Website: bh-photo
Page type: billing-address
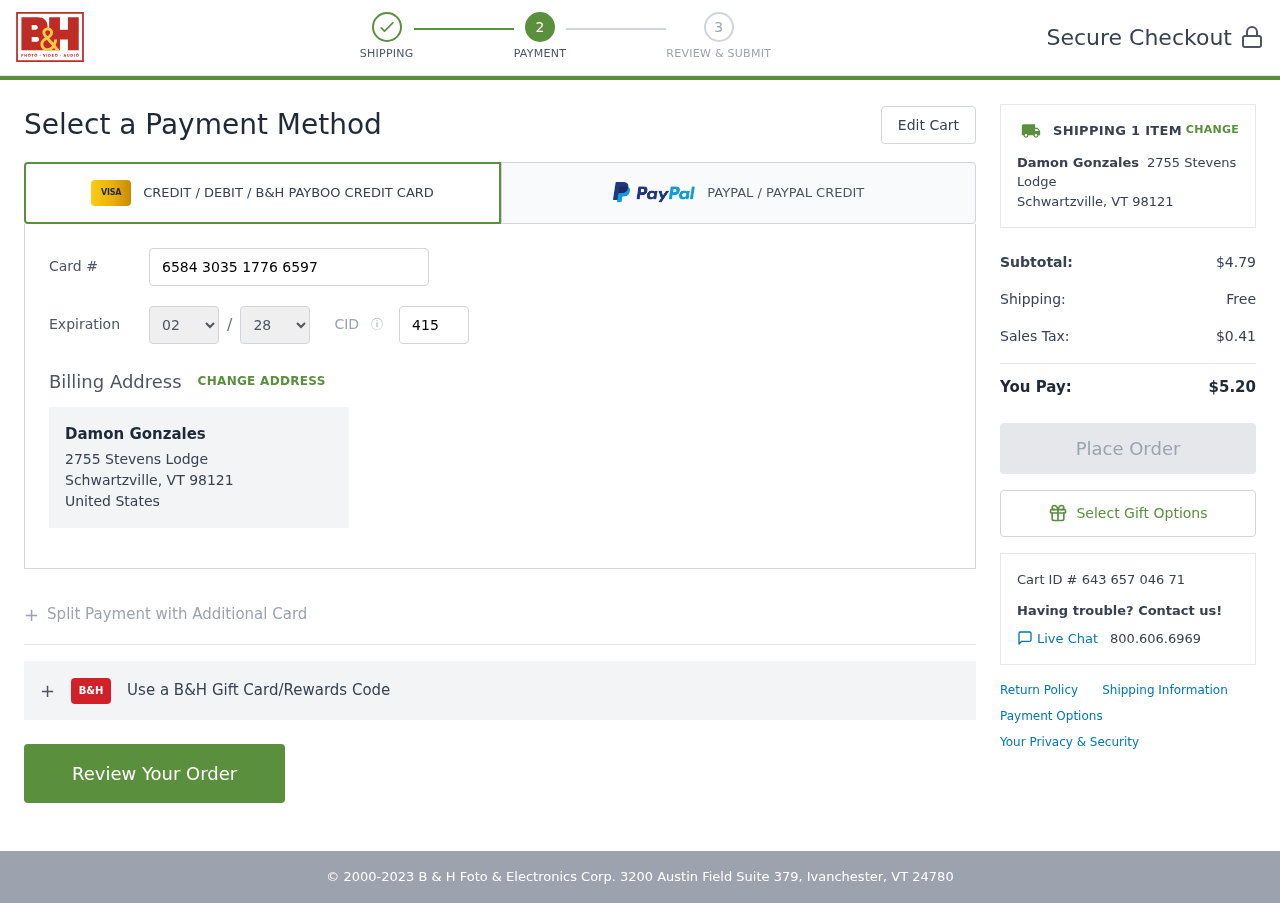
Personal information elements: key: PII_CARD_CVV
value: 415
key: PII_CARD_EXPIRY_MONTH
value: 02
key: PII_CARD_EXPIRY_YEAR
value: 28
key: PII_CARD_NUMBER
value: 6584 3035 1776 6597
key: PII_CITY_STATE_ZIP
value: Schwartzville, VT 98121
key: PII_COUNTRY
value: United States
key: PII_FULLNAME
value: Damon Gonzales
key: PII_STREET
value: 2755 Stevens Lodge
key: PII_FULLNAME2
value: Damon Gonzales
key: PII_GIFT_FIRSTNAME
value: Steven
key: PII_CITY
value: Schwartzville
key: PII_STATE_ABBR
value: VT
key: PII_POSTCODE
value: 98121
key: PII_POSTCODE_FULL
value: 98121
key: PII_CITY_STATE
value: Schwartzville, VT
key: PII_POSTCODE_NUMERIC
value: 98121
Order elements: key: ORDER_NUM_ITEMS
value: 1
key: ORDER_SUBTOTAL
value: $4.79
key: ORDER_SHIPPING_COST
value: Free
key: ORDER_TAX
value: $0.41
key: ORDER_TOTAL
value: $5.20
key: ORDER_ID
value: Cart ID # 643 657 046 71